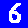
Digit: 6